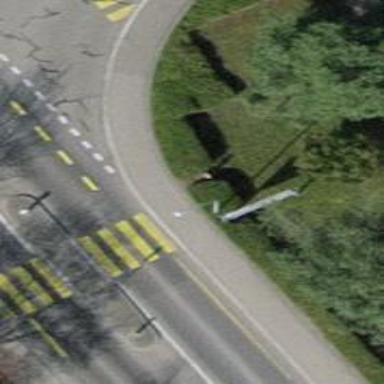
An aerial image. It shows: Asphalt sidewalk.